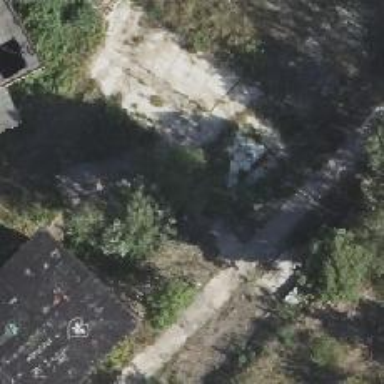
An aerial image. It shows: Historic abandoned railway siding with one track.